Question: My full jQuery function on jsfiddle:
<URL>
The error I'm getting:
'''
The following error information applies to that file:
'Unexpected token punc, expected punc',
line: 160,
col: 29,
pos: 5212,
'''

Which corresponds to line 30 of <URL> the line with the '} catch {'
The function:
'''
//REGISTER
var wireRegisterForm = function (form) {
console.log('inside wireRegisterForm');
var $form = $(form);
//form being submitted
$form.find('button').unbind('click').bind('click', function () {
if (WORLD.validation.validateRegisterForm($form)) {
var params = {
"email":$form.find('#register-email').val(),
"firstName":$form.find('#register-firstname').val(),
"lastName":$form.find('#register-lastname').val(),
"password":$form.find('#register-password').val()
};
//fill params with parameters from form
WORLD.networking.postToServerWithAjax('/login', params, function (response) {
//check successful or not from response object
try {
var isSuccessful = response.wassuccessful;
if (isSuccessful === true) {
loginSuccess();
} else {
// login failed
}
} catch {
// login failed
}
});
}
//stop the form submit
return false;
});
//enter clicked from password box
$form.find("input[name='password']").unbind('keyup').bind('keyup', function (event) {
if (event.keyCode === 13) {
this.find("button").click();
}
});
};
'''
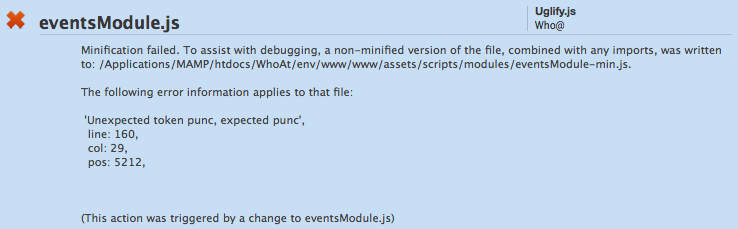
Answer: The error was that my catch statement was wrong... this is the correct way to write a javascript catch:
'''
catch(err)
'''